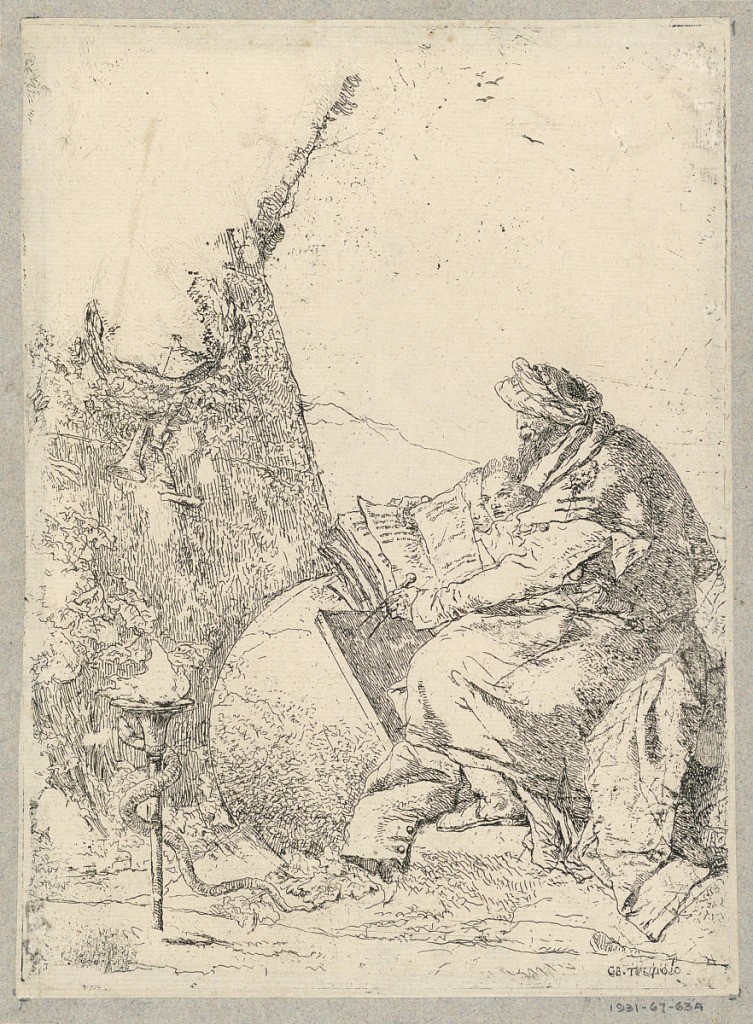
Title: Scherzi di Fantasia
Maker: Giovanni Battista Tiepolo, Italian, 1692 - 1770
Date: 1750–1760
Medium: Etching on laid paper
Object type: Print
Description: A solitary philosopher. First state, before the number, with the two heads which were later erased